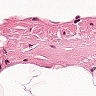
Metastatic tissue present: no